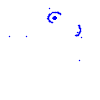
Particle: proton